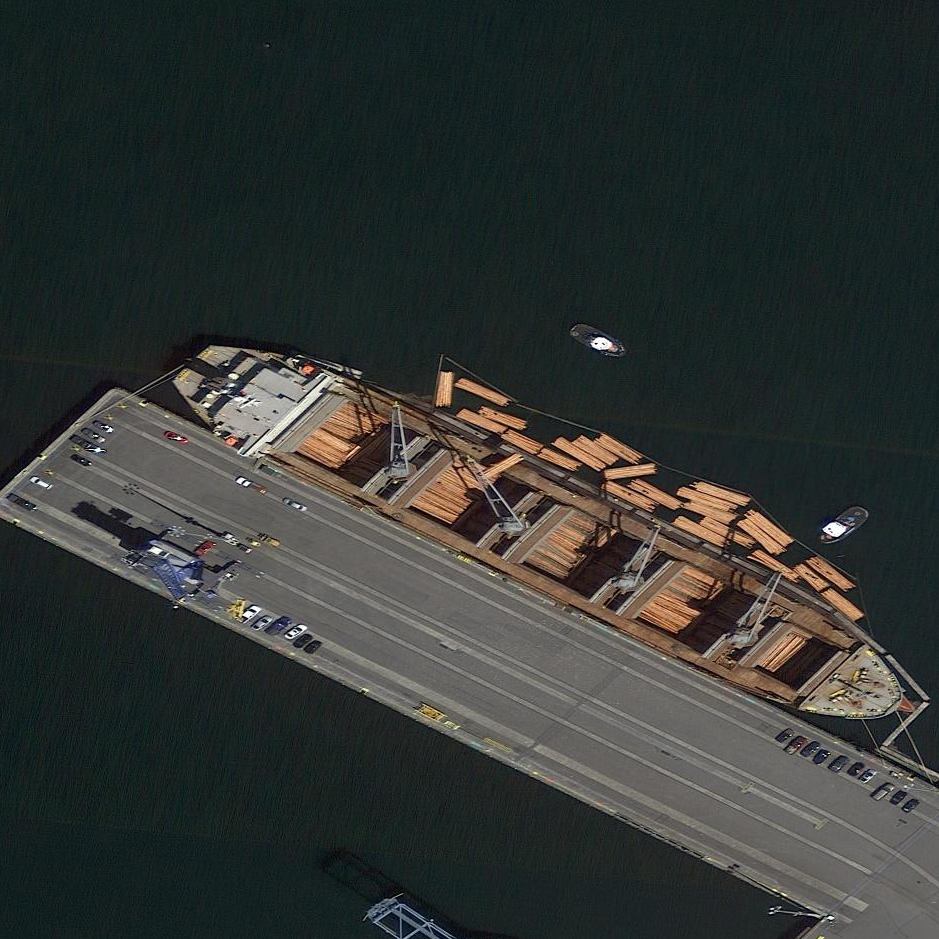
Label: Cargo_ship